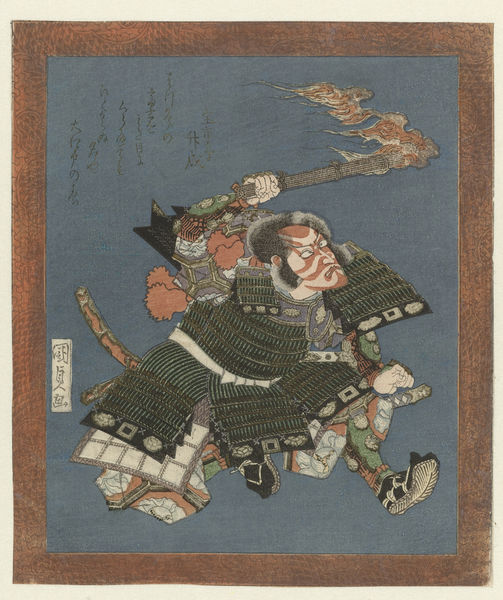
Titel: An actor holding a torch.
Künstler: Utagawa Kunisada (I)
Standort: Amsterdam
Institution: Rijksmuseum
Schlagwörter: blue, palace, red, sword, white, black, face, gray, green, hair, nose, painting, portrait, woman, gown, japanese, pink, print, brown, hand, man, house, houses, armor, armour, brave, eyes, frame, texture, mouth, army, birds, torch, writing, ink, art, foot, shoe, shoes, war, fire, warrior, chinese, asian, run, ghost, japan, flames, plate, dancing, sandles, angry, flame, text, painted, words, copper, skirts, makeup, general, running, kimono, ma, armer, blot, blockprint, katana, samurai, characters, honor, mad, boarder, padded, face paint, shes, kabuki, quilted, oni, brandishig, handheld torch